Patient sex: M
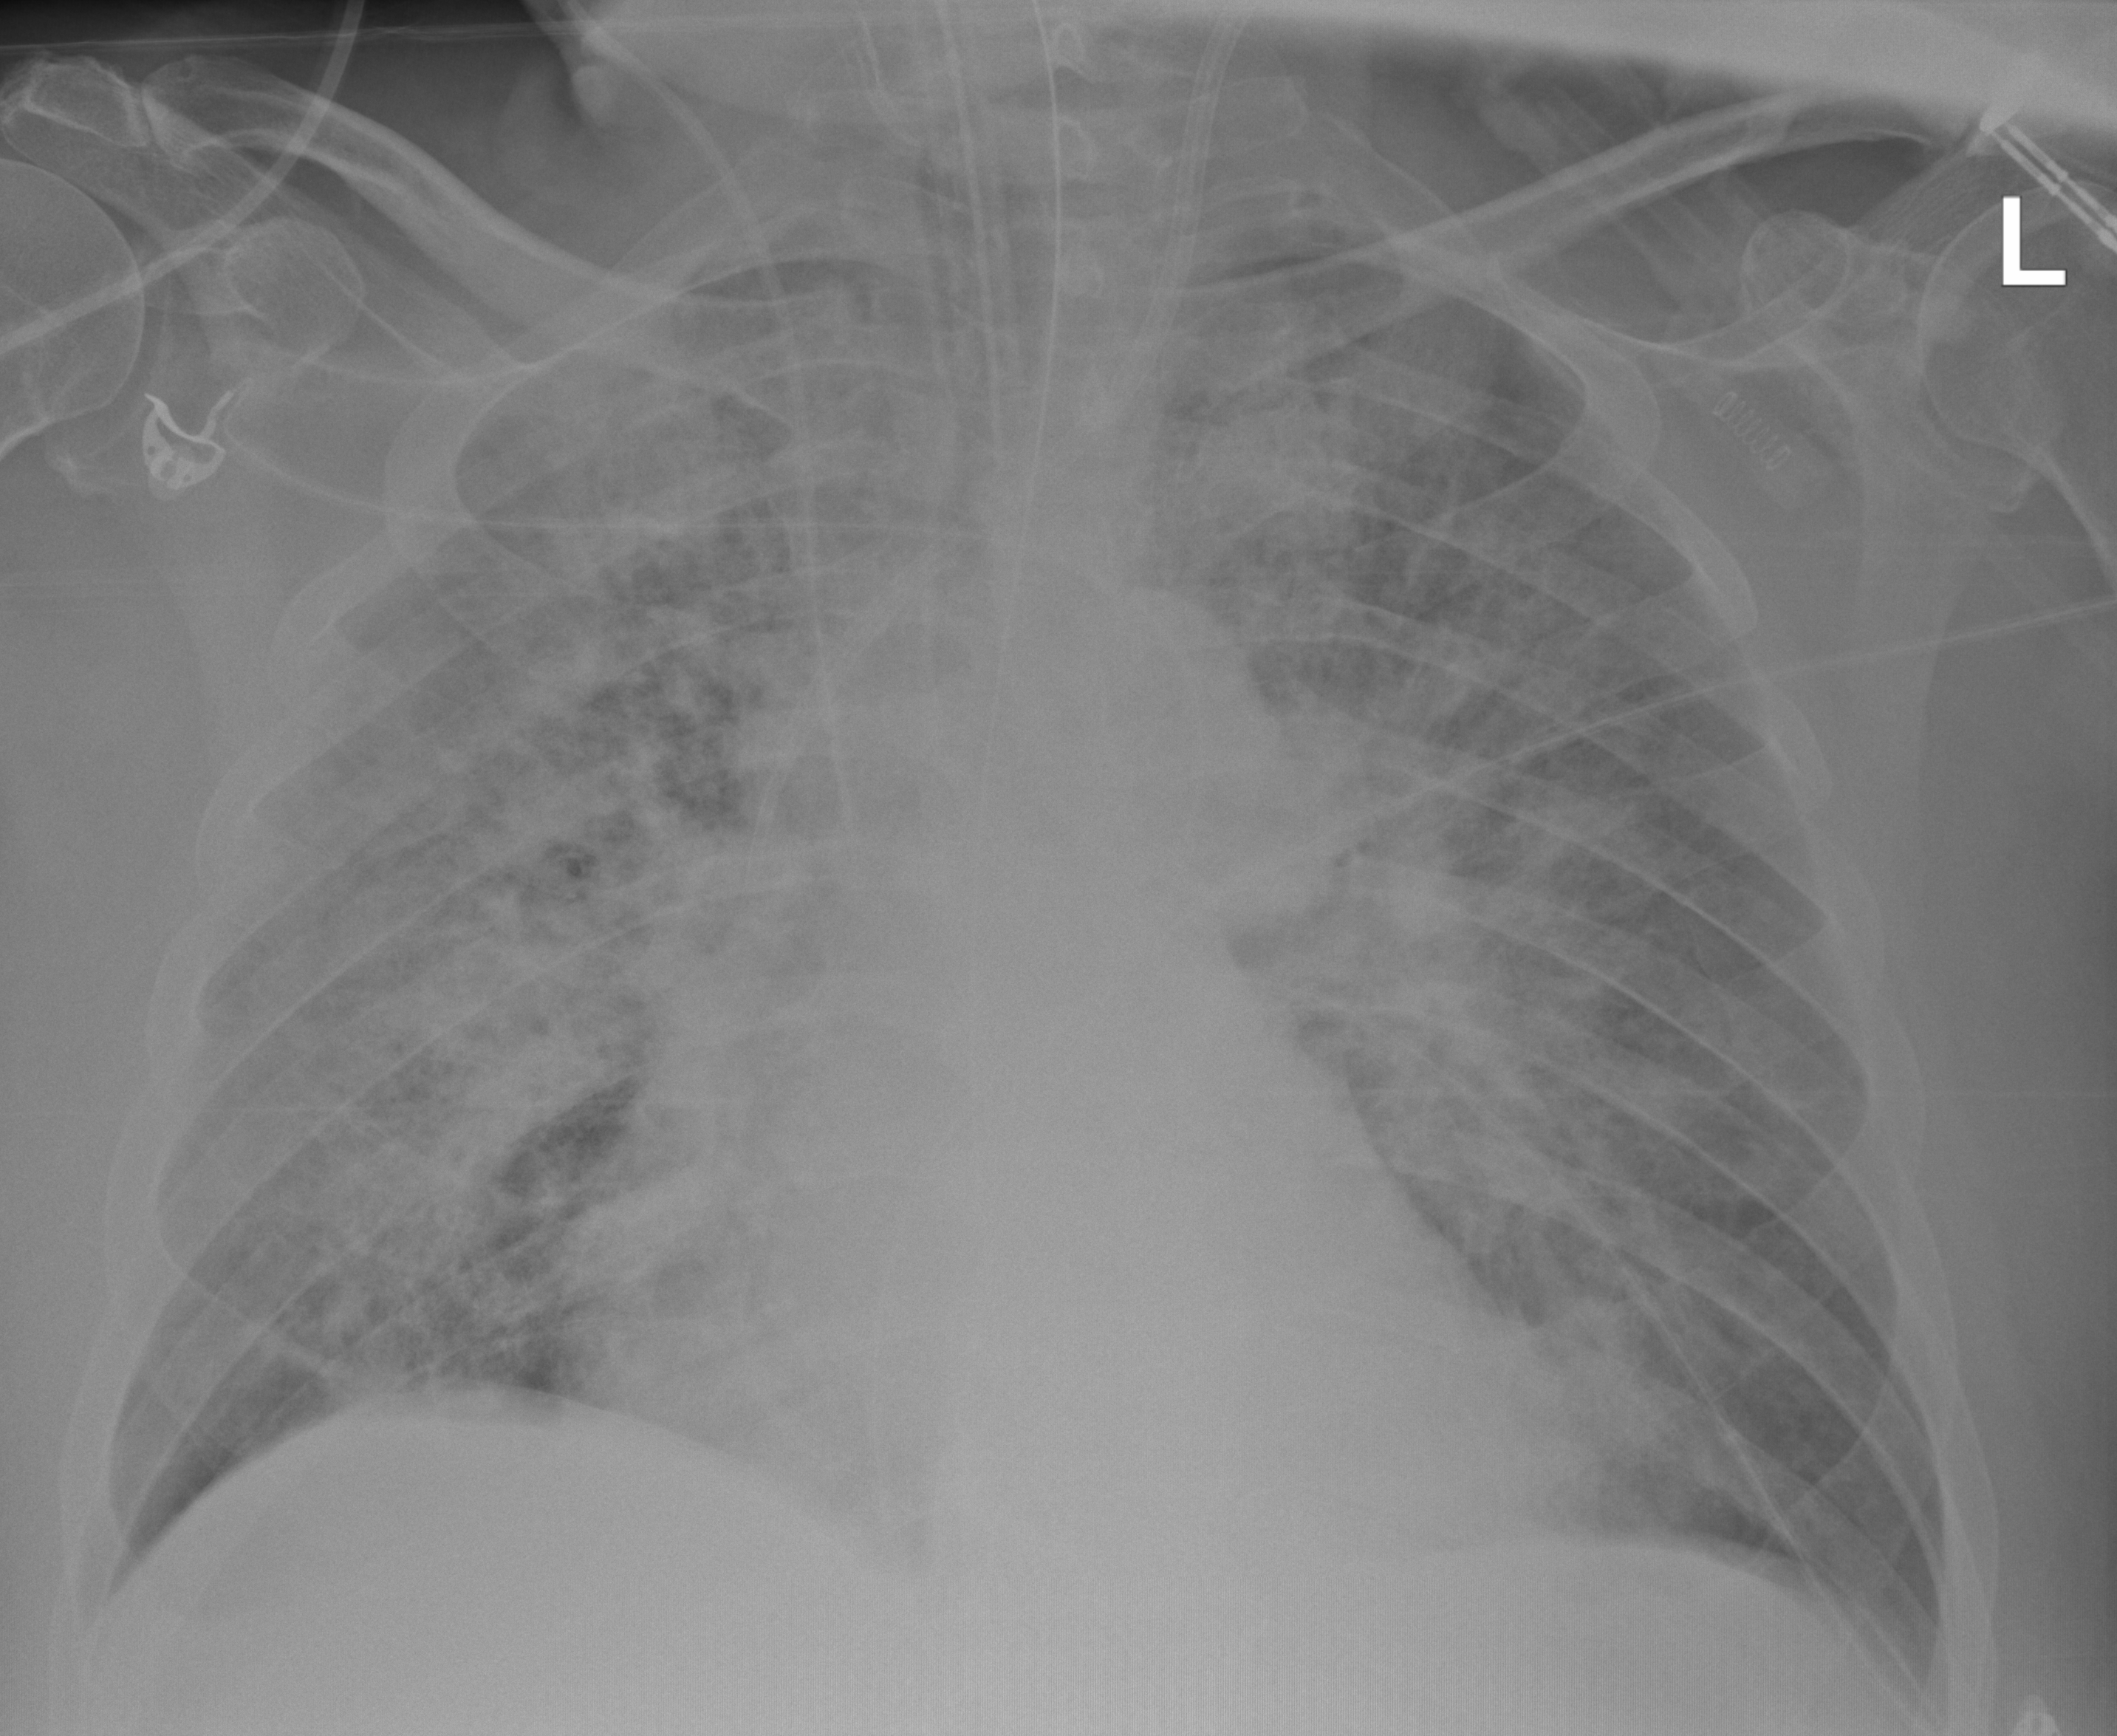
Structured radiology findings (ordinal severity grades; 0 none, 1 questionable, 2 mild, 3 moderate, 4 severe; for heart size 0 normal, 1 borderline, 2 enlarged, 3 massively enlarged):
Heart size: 1
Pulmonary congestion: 0
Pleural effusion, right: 0
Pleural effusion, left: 1
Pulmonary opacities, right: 4
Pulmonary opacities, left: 4
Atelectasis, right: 4
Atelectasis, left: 3